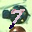
Label: 7